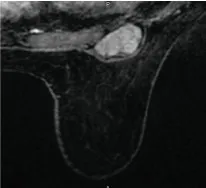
Axial T1W images with fat suppression, before gadolinium injection, the mass appears hypointense, with well-defined margins. After gadolinium injection, the mass shows a heterogeneous enhancement.
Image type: radiology (mri)